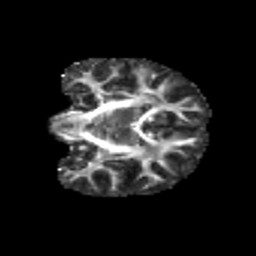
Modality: FA
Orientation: coronal
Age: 11
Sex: female
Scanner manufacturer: siemens
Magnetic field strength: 3 T
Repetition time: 3.8 s
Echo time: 0.07 s